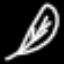
Label: leaf